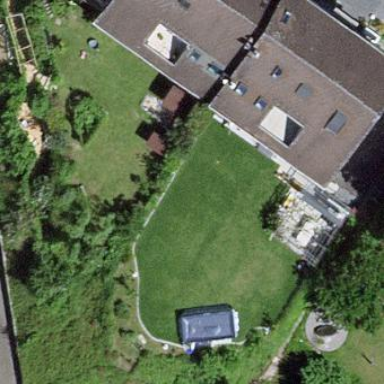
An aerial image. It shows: Garden area designated for leisure land.